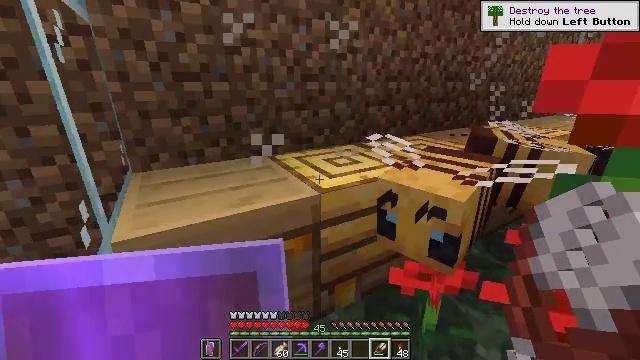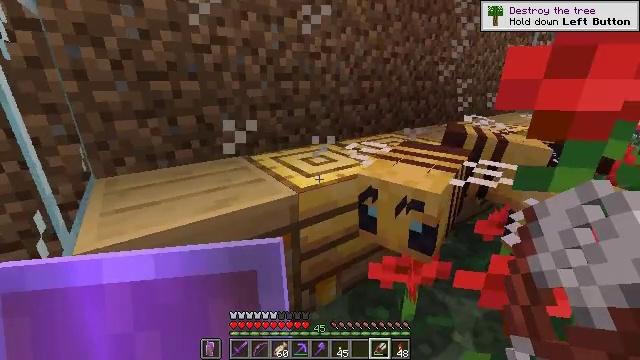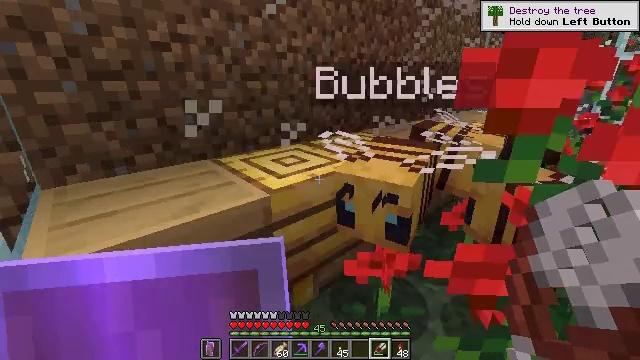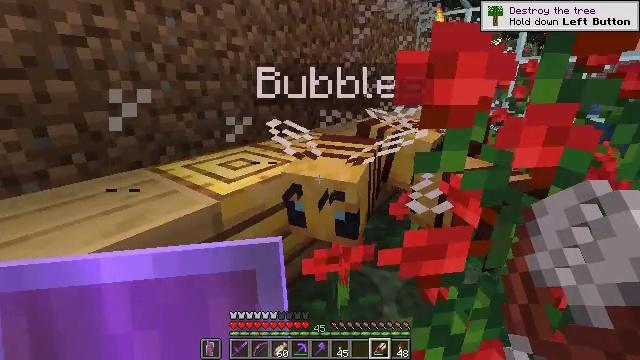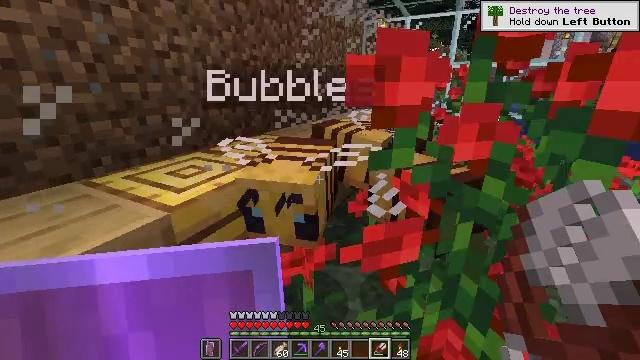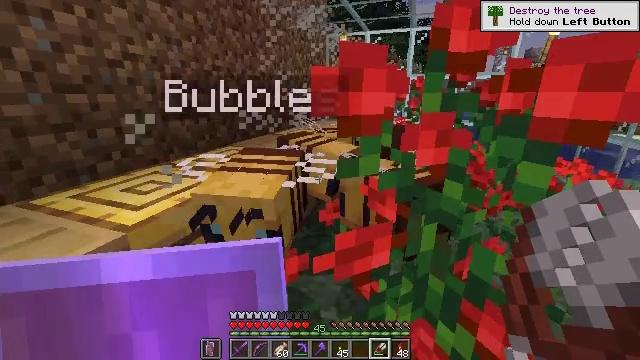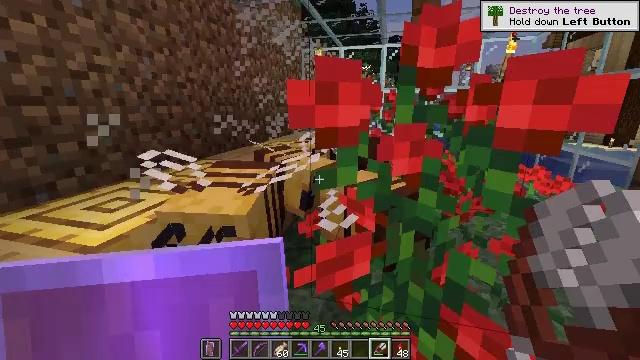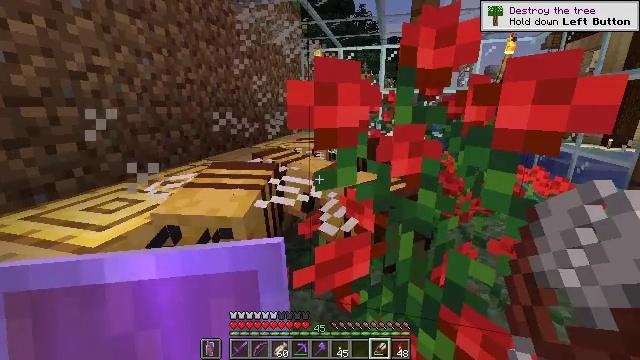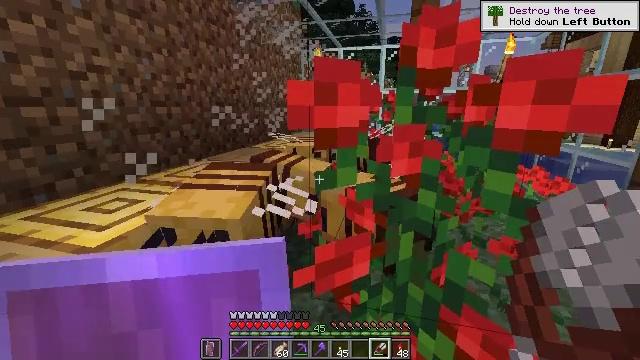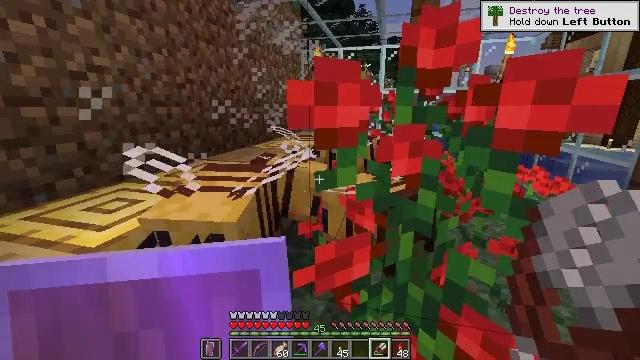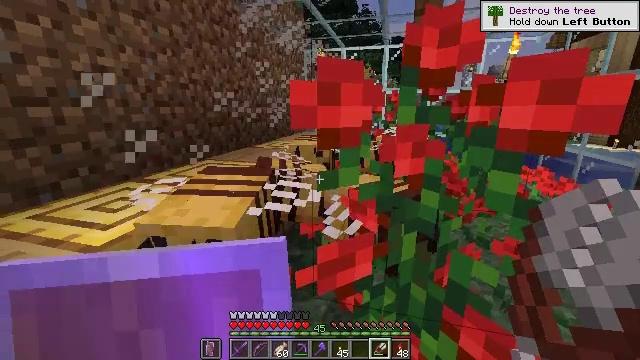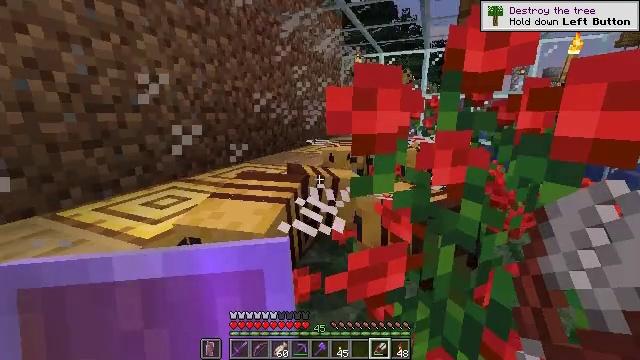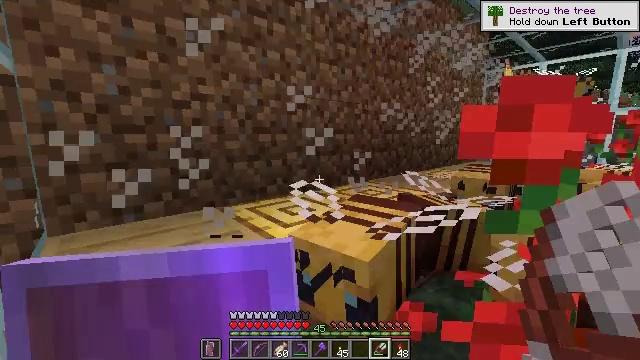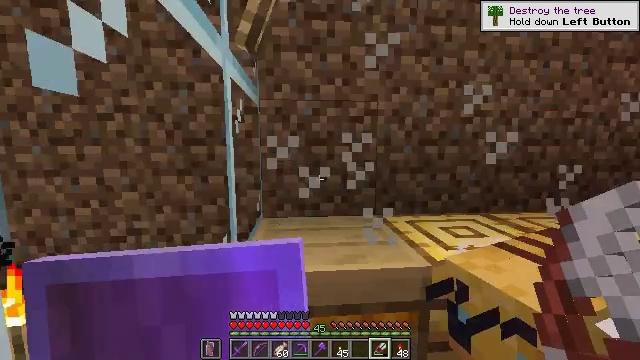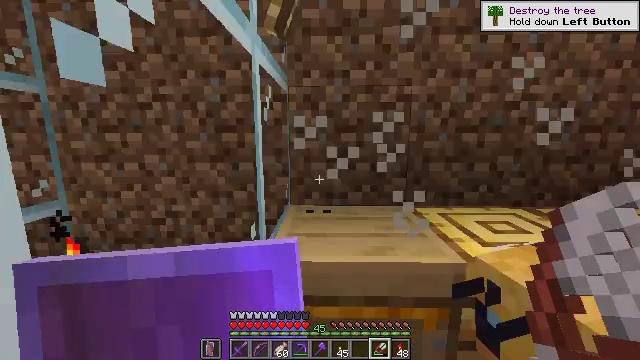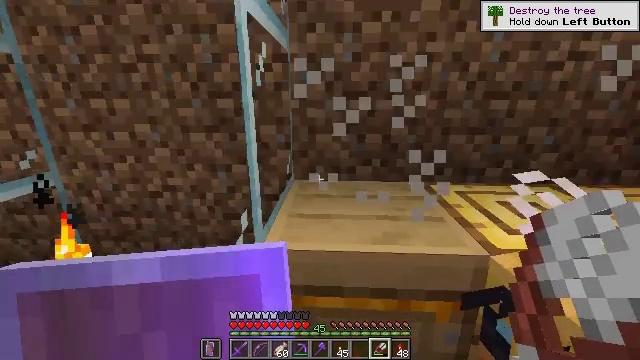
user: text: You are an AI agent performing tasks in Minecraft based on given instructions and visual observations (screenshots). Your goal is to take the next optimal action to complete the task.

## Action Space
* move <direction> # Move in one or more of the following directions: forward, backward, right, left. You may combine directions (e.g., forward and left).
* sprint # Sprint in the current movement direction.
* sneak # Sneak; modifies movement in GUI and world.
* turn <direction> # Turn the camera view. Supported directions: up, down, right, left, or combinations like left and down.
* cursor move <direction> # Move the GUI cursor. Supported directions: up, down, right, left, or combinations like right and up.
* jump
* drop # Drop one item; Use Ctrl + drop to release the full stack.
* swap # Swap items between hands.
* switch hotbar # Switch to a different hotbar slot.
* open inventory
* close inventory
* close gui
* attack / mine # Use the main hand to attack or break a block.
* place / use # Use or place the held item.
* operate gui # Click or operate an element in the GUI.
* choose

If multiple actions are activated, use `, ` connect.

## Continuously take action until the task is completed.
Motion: motion action
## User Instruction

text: Collect the light blue shulker box into your inventory.
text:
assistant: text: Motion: turn right
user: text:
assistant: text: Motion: turn right
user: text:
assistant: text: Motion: turn right
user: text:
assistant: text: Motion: turn right
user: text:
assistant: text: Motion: turn right and up
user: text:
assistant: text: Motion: turn right and up
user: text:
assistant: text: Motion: no_op
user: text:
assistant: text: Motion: no_op
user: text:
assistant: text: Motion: no_op
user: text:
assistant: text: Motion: no_op
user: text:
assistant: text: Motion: turn left and up
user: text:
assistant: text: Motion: turn left and up
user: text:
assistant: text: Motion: turn left and up
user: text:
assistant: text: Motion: move forward, turn left and down
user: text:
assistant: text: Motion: move forward, turn left and down
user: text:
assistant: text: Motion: move forward, turn down
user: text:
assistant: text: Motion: move forward, turn down
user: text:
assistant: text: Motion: move forward, turn down, jump
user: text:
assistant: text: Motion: move forward, turn right and down, jump
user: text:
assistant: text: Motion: move forward, turn right and down, jump
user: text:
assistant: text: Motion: move forward, turn right and down, jump
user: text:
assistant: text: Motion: move forward, turn right and down
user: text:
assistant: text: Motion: move forward, turn right and down
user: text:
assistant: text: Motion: move forward, turn right and down
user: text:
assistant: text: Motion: move forward, turn right and down
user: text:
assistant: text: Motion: turn right and down
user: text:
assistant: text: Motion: turn right and down
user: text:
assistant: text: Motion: turn right and down
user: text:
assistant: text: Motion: no_op
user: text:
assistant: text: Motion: turn right and down